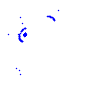
Particle: proton